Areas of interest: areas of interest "Big Cloud Mountain Park"
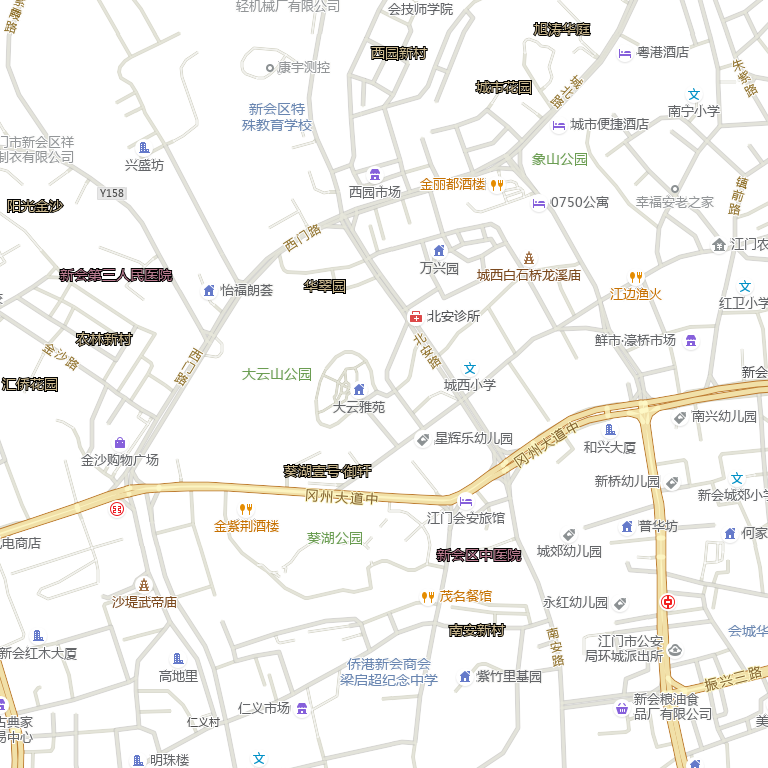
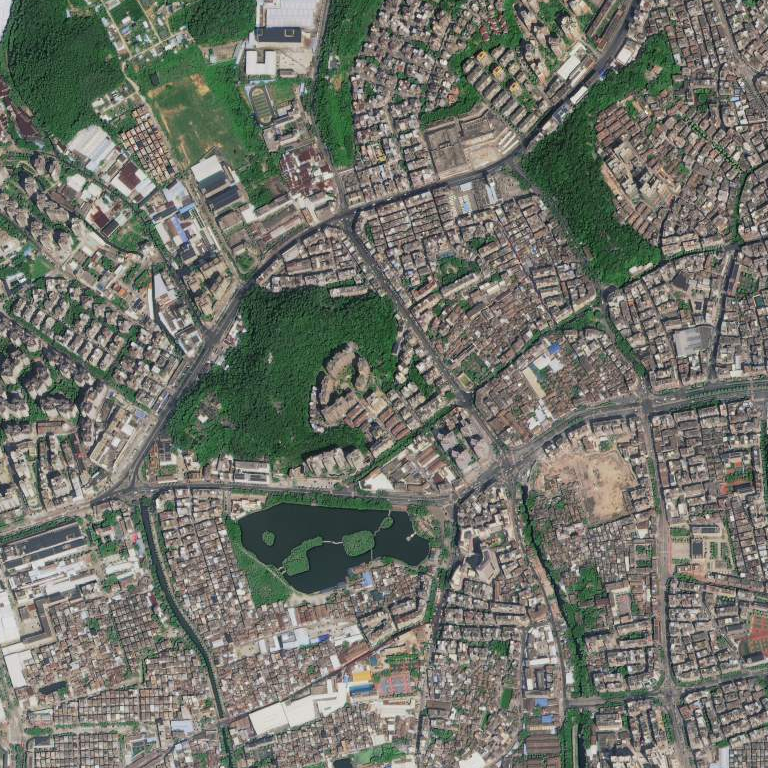